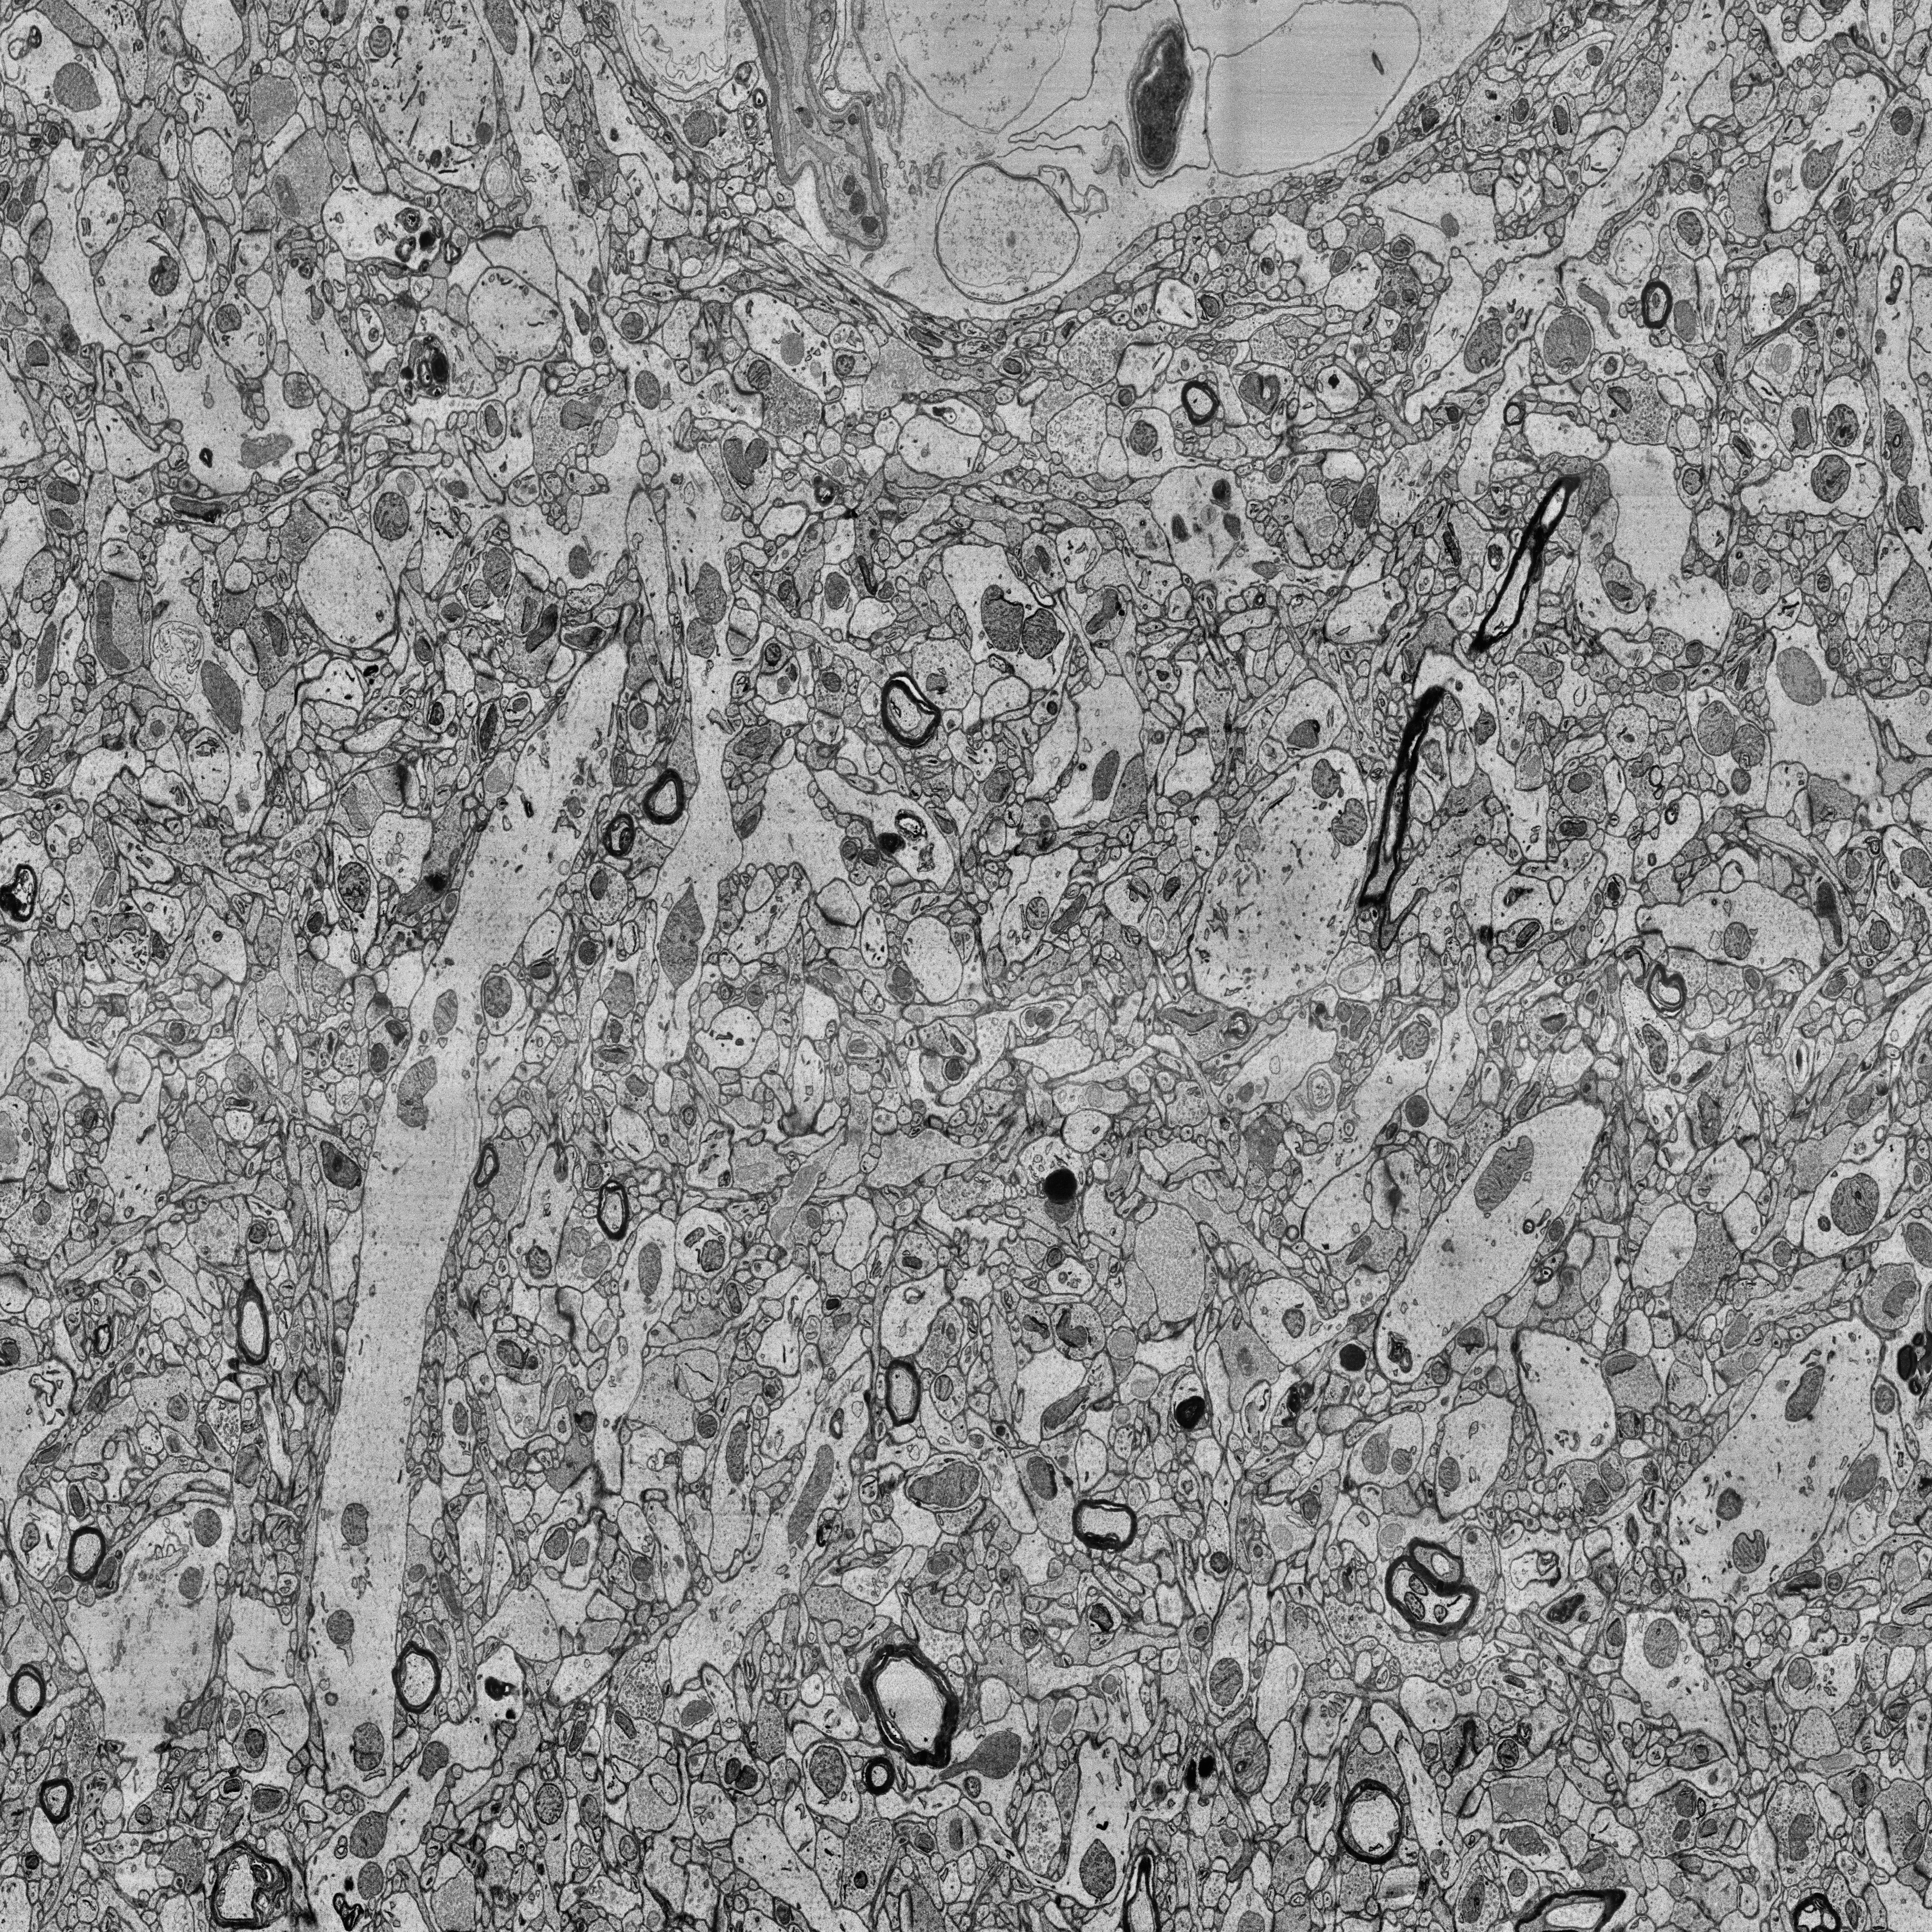
Electron microscopy slice of human cortex tissue
Slice depth (z): 73
Mitochondria instances in slice: 454